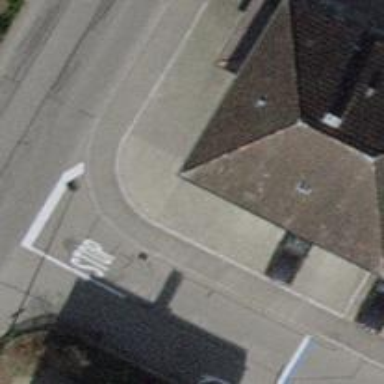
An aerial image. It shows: Post box is visible.